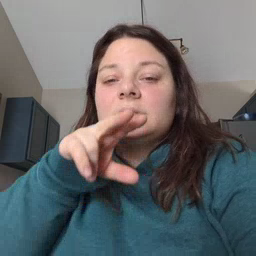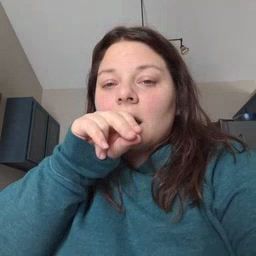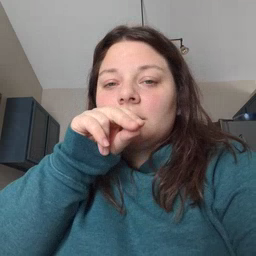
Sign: duck